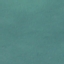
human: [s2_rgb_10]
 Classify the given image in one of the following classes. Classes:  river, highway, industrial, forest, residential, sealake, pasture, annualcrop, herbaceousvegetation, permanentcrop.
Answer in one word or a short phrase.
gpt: SeaLake